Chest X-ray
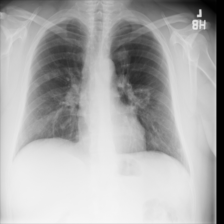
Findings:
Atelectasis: negative
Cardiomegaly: negative
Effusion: negative
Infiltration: negative
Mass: positive
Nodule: negative
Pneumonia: negative
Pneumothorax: negative
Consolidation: negative
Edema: negative
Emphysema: negative
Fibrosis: negative
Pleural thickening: negative
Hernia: negative